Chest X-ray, AP view. Patient: 60 years old, sex F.
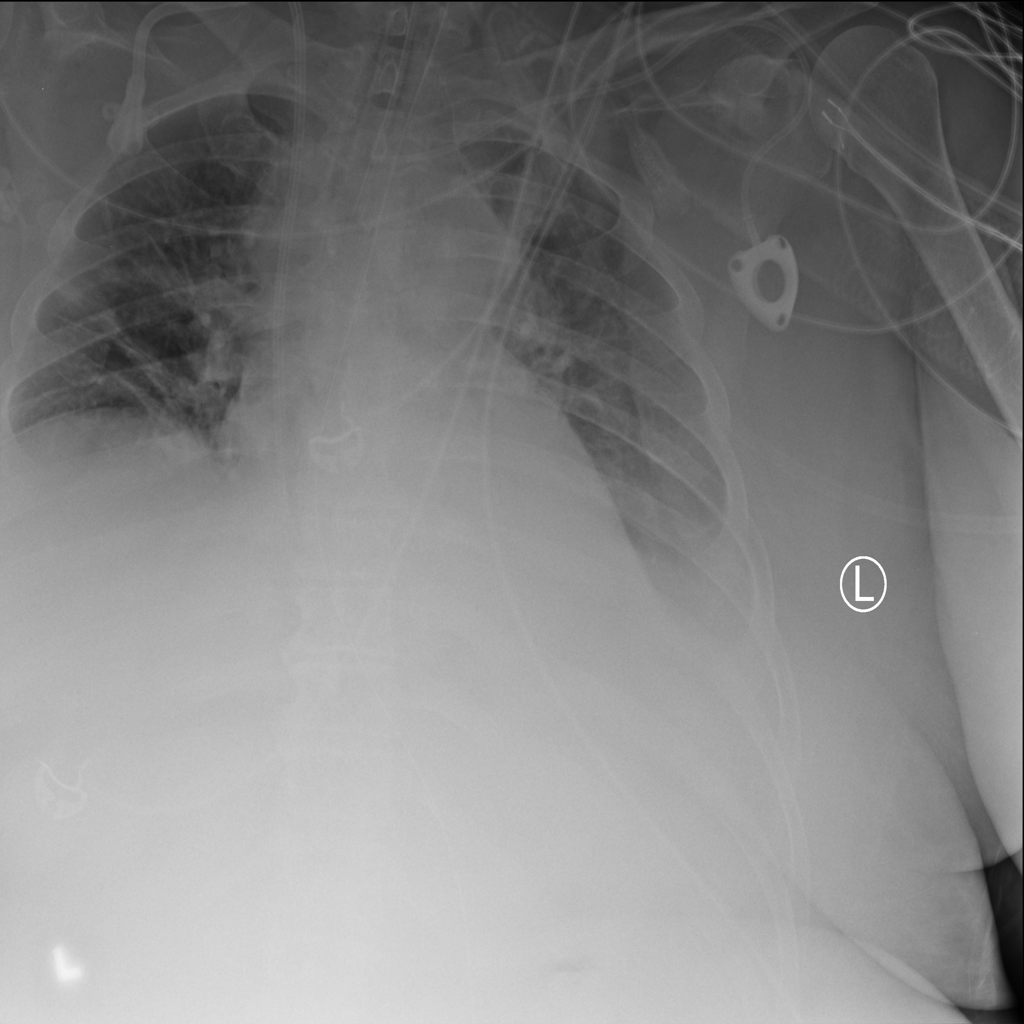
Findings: Atelectasis, Consolidation